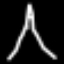
Label: The Eiffel Tower